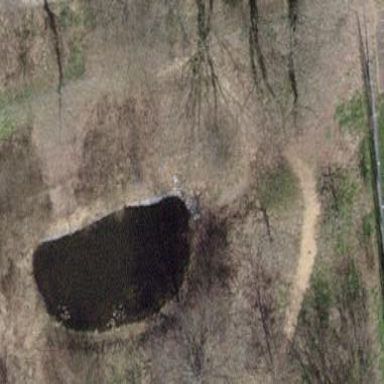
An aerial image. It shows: Peaceful pond surrounded by nature.